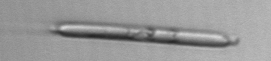
Label: Eucampia_morphytype1